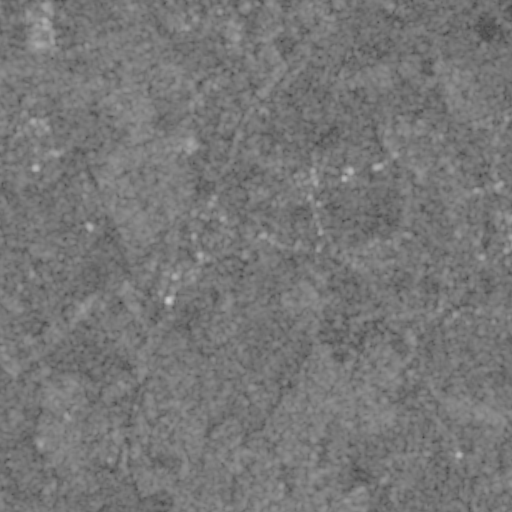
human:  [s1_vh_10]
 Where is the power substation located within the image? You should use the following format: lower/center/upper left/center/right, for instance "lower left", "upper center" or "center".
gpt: The power substation is located in the center of the image.
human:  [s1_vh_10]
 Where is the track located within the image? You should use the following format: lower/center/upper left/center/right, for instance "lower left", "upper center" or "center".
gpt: The track is located in the upper left of the image.
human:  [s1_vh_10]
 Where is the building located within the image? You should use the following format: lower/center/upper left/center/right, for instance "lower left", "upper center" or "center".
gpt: There is no building in the image.

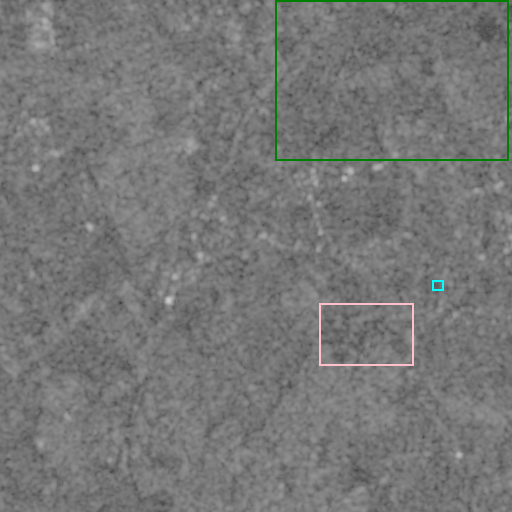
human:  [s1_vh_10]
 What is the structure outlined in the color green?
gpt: The structure outlined in green is a crop field.
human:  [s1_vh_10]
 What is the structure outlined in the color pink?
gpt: The structure outlined in pink is a park.
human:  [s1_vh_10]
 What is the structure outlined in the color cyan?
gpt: The structure outlined in cyan is a parking lot.
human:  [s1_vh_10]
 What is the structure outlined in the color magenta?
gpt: There is no magenta outline.